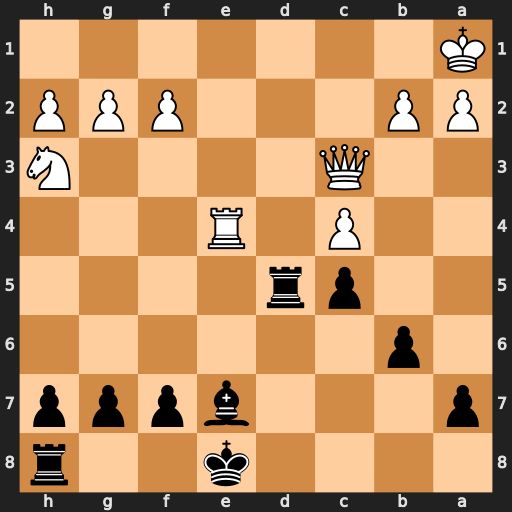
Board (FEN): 4k2r/p3bppp/1p6/2pr4/2P1R3/2Q4N/PP3PPP/K7
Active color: b
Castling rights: k
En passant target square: -
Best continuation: Rd1+ Qc1 Rxc1#